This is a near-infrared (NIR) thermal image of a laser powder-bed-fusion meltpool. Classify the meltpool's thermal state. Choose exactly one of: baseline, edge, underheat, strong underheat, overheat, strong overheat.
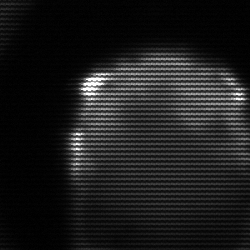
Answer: edge